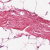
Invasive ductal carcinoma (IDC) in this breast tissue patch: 0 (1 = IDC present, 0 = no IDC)